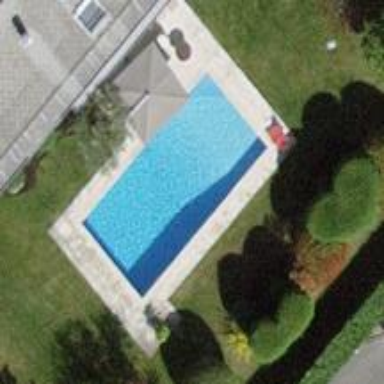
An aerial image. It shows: Swimming pool located in leisure land.